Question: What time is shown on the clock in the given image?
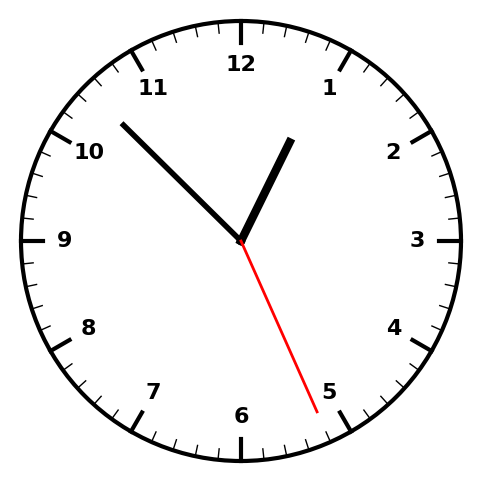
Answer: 12:52:26